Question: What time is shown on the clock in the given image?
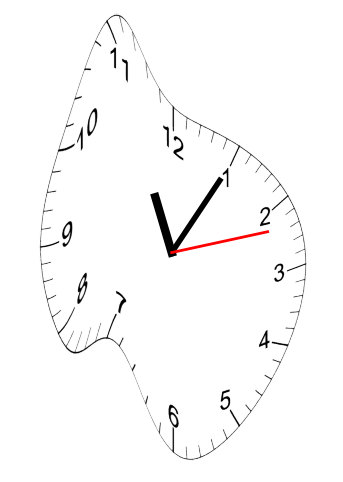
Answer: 11:05:12